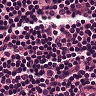
Metastatic tissue present: no